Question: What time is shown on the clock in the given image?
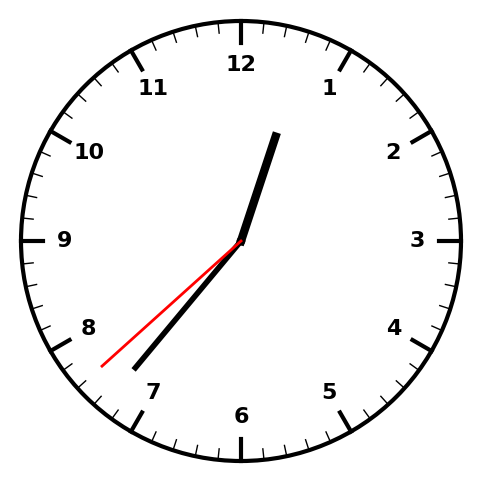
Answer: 12:36:38